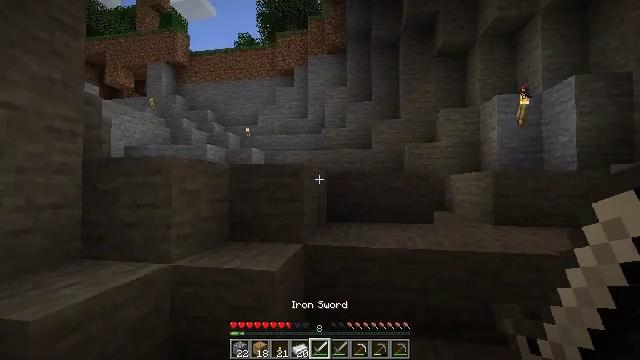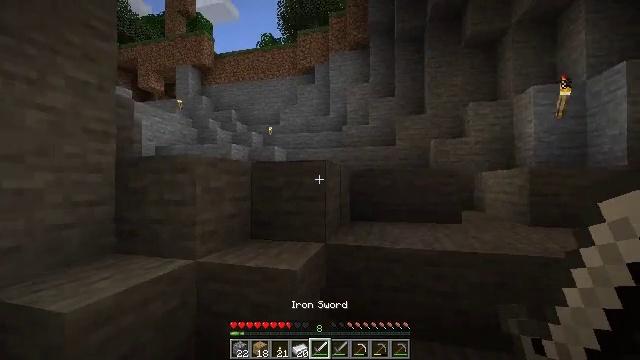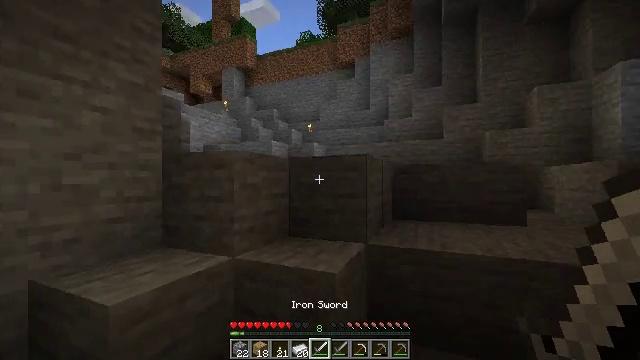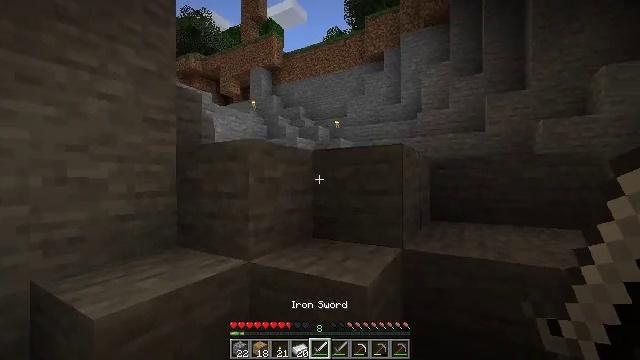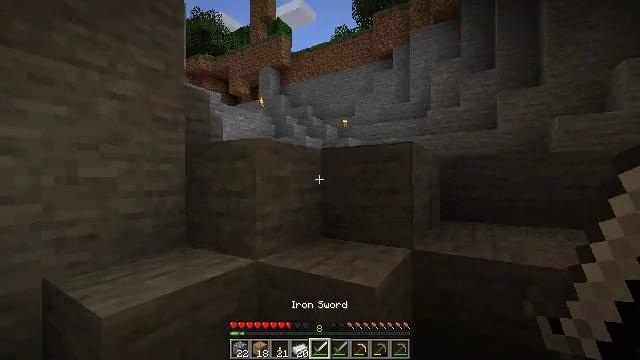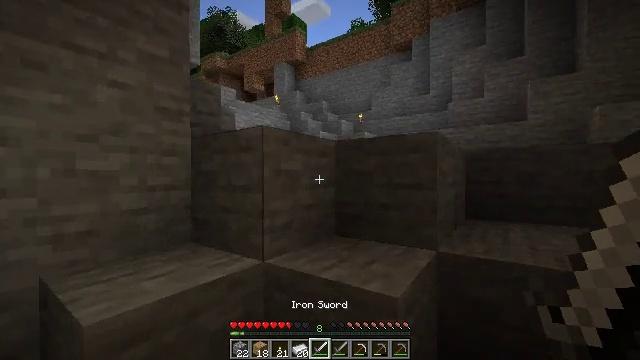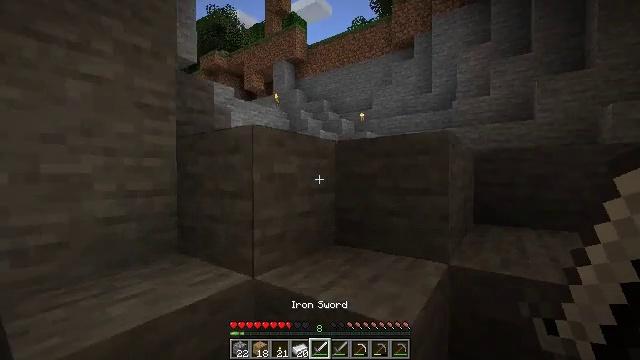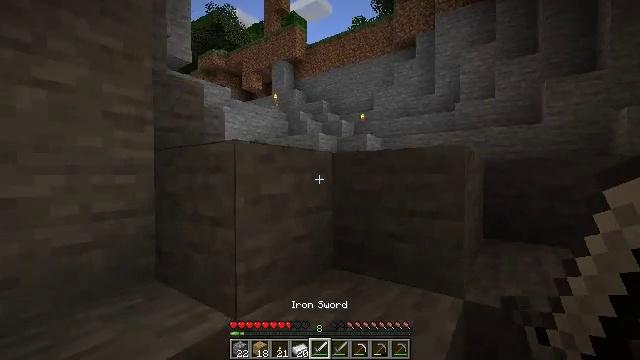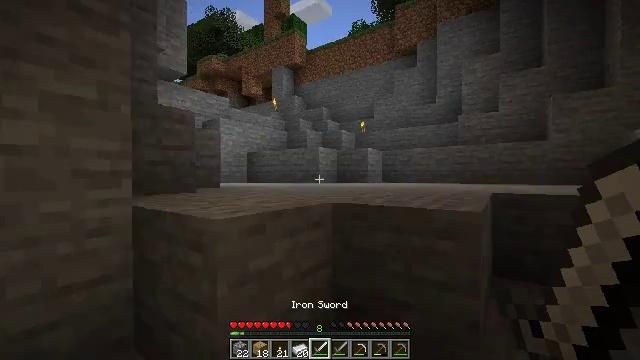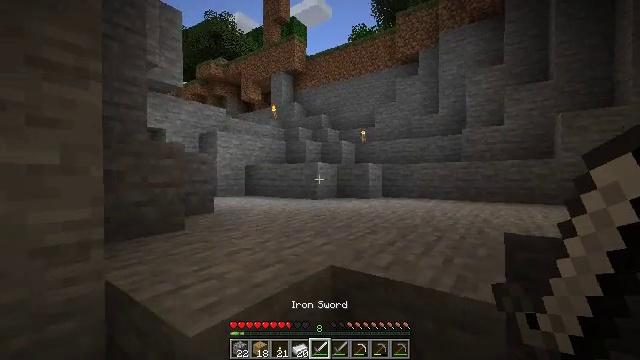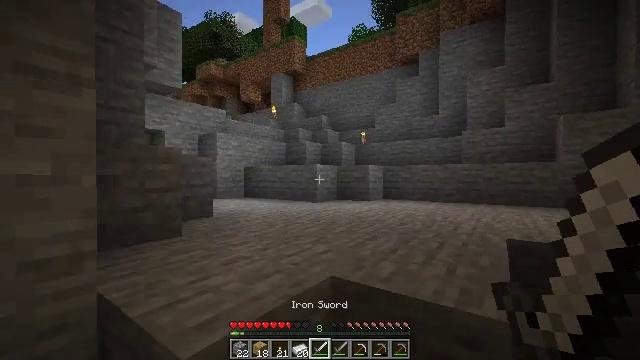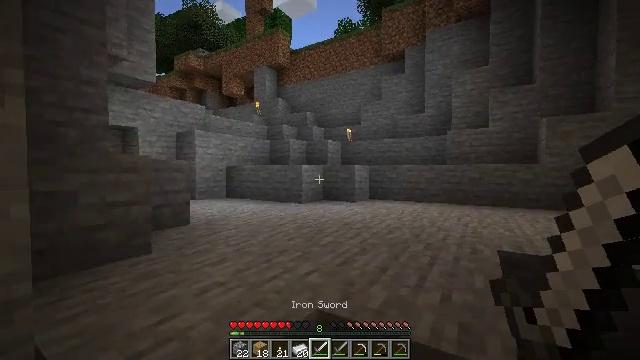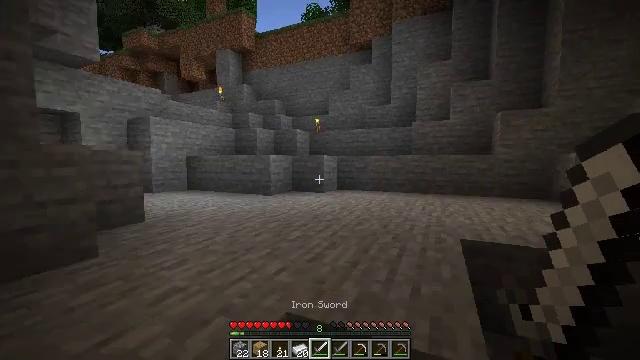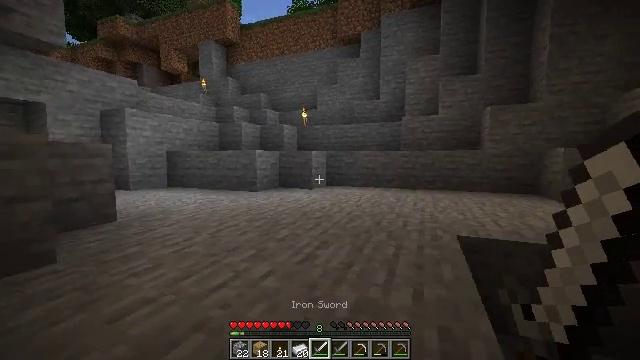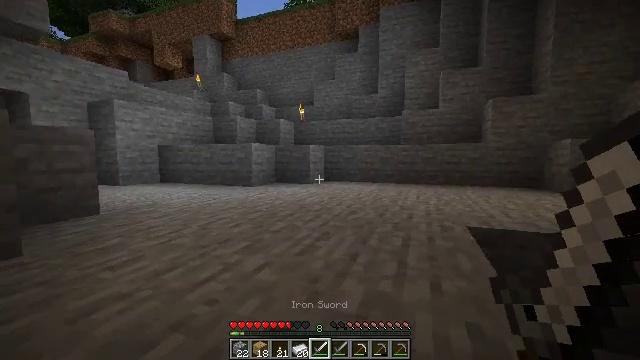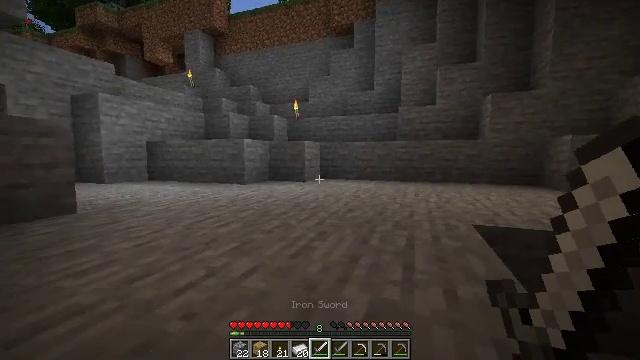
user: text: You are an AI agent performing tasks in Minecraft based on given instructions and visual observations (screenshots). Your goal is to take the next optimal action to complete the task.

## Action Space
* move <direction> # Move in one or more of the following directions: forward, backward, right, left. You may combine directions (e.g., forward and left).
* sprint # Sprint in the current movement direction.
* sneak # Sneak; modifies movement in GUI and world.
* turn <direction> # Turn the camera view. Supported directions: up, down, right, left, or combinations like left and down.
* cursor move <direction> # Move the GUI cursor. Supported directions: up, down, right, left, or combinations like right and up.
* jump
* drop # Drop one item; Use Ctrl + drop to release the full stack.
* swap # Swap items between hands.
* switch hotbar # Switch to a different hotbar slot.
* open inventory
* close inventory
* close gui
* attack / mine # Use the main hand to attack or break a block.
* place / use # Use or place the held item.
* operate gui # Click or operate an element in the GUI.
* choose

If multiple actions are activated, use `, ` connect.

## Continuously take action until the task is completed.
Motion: motion action
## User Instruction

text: Dig up the grass block for dirt.
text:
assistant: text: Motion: move forward, turn left
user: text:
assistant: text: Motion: move forward, turn left
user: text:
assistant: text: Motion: move forward, turn left
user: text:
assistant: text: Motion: move forward, turn left
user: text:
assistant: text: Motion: move forward, turn left
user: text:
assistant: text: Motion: move forward
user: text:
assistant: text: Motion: move forward, jump
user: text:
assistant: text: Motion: move forward, jump
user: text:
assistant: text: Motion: move forward, jump
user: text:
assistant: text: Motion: move forward, jump
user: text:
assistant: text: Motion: move forward, turn right and down
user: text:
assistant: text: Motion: move forward, turn right and down
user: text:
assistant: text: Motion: move forward, turn right
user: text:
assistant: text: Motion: move forward
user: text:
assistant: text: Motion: move forward, turn right
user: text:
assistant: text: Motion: move forward, turn right
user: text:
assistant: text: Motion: move forward, turn right, jump
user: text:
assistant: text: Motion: move forward, jump
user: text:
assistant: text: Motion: move forward, jump
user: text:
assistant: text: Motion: move forward, jump
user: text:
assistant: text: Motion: move forward
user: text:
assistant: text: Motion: move forward
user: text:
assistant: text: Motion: move forward
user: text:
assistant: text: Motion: move forward
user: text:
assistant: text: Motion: move forward
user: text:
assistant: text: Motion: move forward
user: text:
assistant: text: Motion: move forward, turn left
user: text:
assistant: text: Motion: move forward, turn left
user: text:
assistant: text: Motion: move forward, turn left
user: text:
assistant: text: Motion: move forward, turn left and up